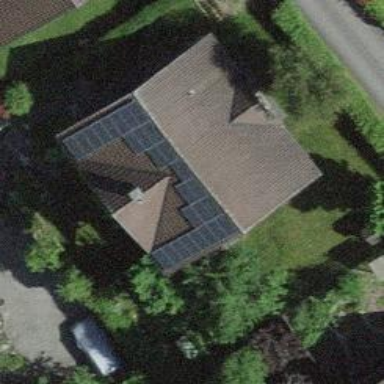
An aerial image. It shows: Solar power generator using photovoltaic panels.